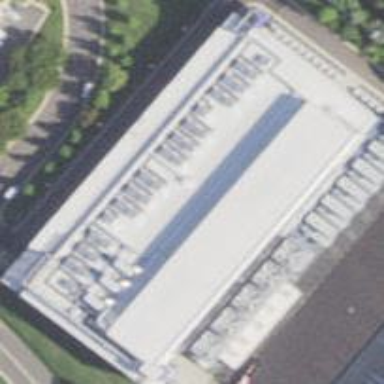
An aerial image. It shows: Data center building.